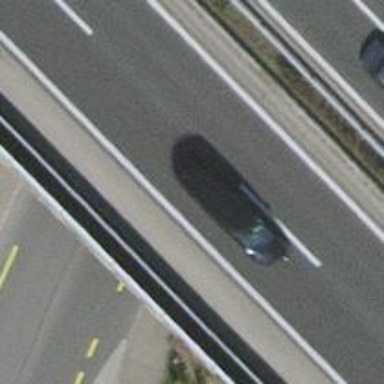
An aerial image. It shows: Asphalt bridge on motorway.